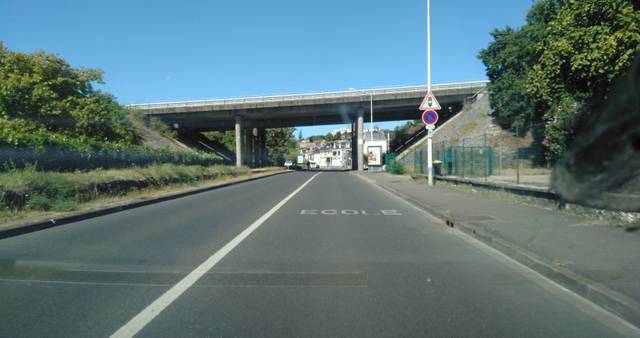
Region: France
Coordinates: 47.402, 0.7136